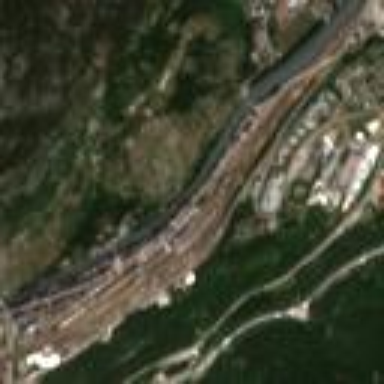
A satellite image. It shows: Railway area.